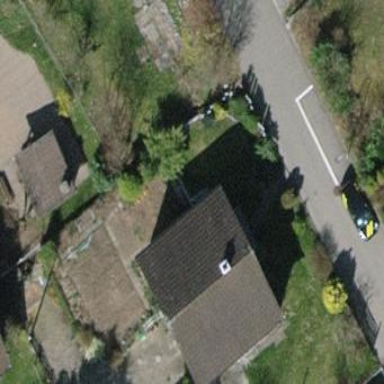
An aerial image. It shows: Detached building.